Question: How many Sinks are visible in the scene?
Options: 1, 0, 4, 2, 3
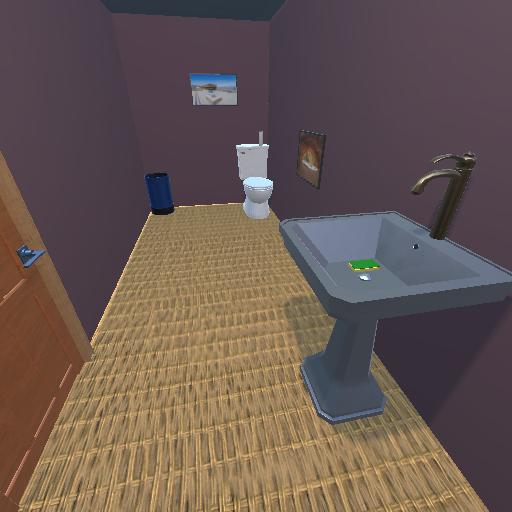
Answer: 1